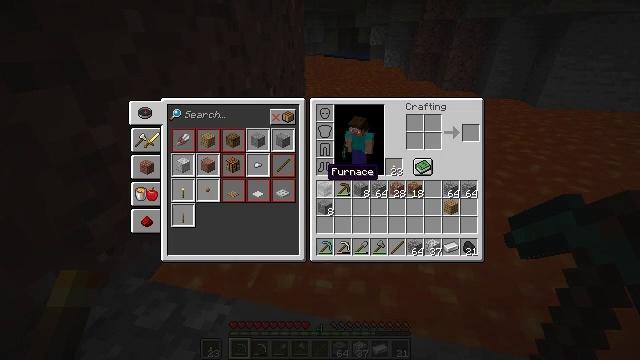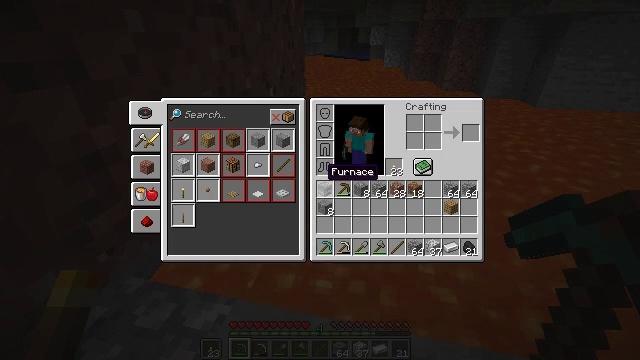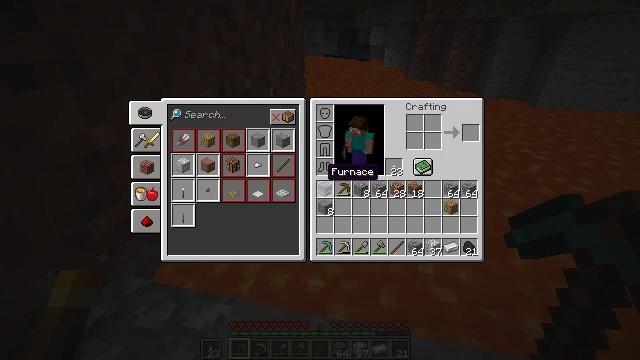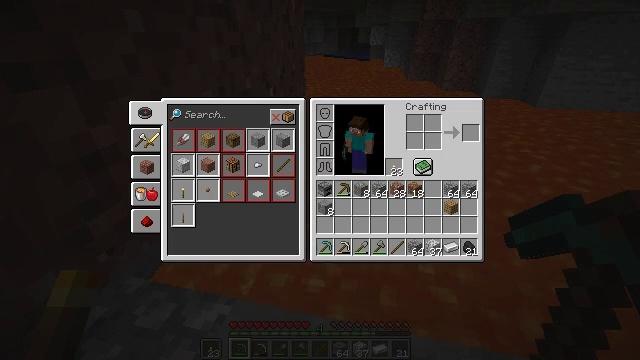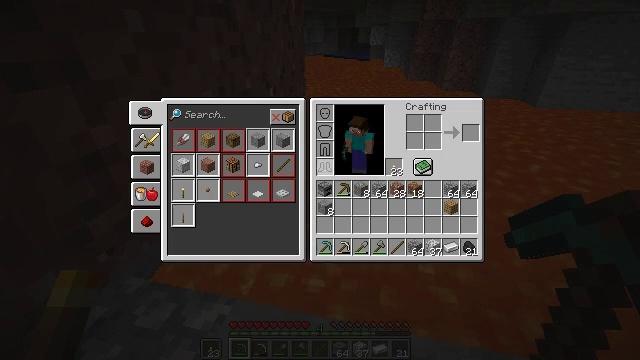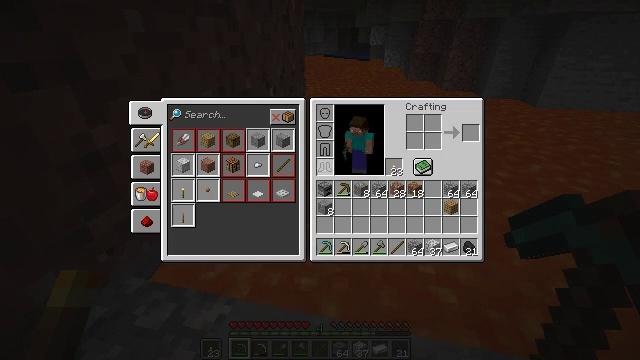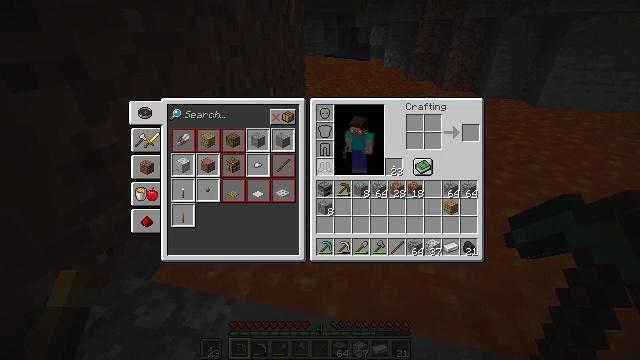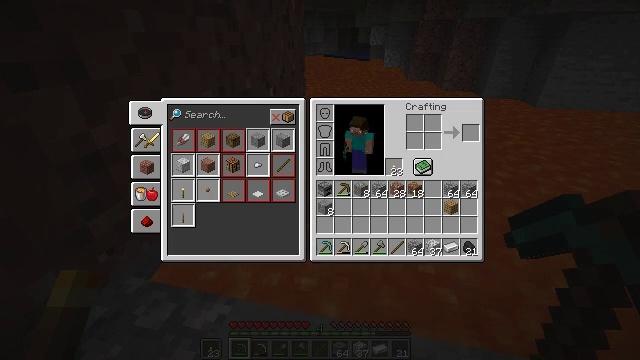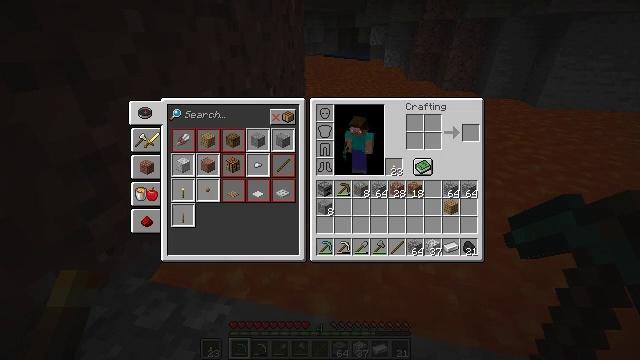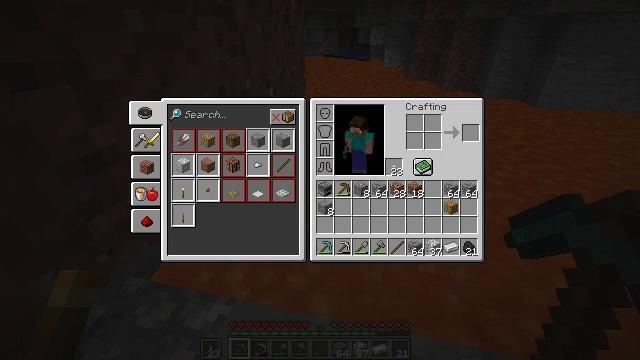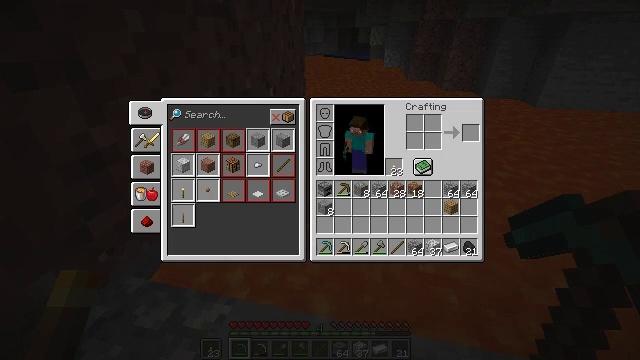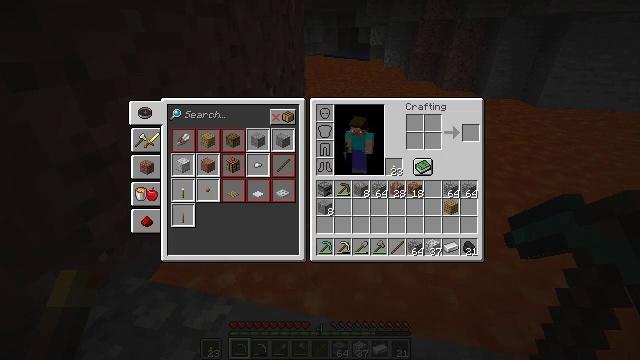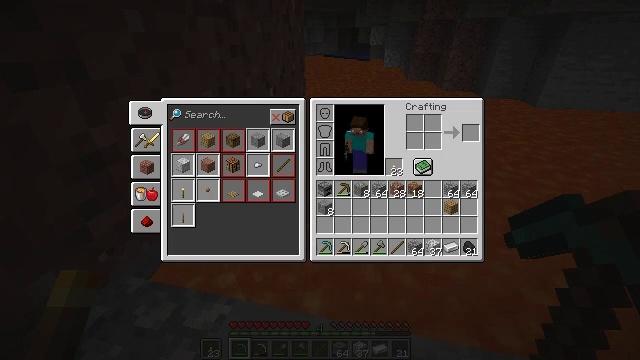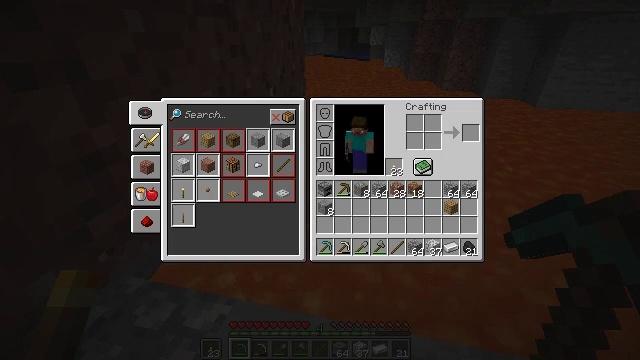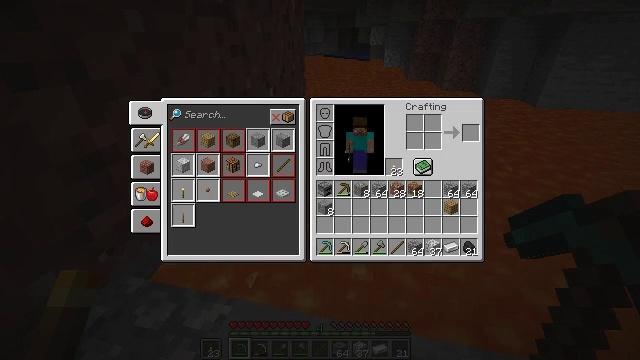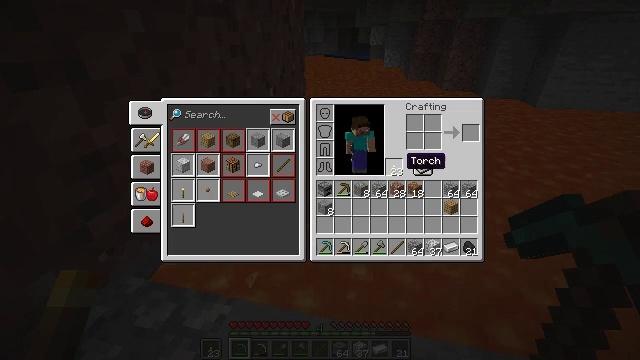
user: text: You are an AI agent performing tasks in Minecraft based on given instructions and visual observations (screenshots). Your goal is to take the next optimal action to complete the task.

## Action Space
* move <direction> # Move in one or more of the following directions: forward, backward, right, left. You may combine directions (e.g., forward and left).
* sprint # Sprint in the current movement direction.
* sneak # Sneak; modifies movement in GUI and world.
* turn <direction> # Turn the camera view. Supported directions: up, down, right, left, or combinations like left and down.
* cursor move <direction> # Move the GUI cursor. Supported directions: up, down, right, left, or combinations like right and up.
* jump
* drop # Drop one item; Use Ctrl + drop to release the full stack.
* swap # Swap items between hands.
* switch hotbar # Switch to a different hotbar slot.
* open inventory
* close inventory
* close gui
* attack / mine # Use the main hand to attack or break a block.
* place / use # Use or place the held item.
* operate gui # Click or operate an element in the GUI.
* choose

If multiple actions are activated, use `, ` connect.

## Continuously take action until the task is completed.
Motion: motion action
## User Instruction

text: Collect granite for building materials.
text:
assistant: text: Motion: no_op
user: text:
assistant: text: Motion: no_op
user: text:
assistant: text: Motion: no_op
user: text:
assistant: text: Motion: no_op
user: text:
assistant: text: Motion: no_op
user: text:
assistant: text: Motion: no_op
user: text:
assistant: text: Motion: no_op
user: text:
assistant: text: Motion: no_op
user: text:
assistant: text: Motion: no_op
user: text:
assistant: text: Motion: no_op
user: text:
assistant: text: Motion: no_op
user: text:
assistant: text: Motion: no_op
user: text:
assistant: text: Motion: turn right
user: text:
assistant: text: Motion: turn right
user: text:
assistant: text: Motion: turn right
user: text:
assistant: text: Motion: no_op
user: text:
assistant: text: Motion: no_op
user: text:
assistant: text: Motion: no_op
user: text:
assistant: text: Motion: no_op
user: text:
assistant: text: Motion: no_op
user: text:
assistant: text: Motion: no_op
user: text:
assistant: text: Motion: no_op
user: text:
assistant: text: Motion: no_op
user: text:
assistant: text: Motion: no_op
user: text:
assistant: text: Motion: no_op
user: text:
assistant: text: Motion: no_op
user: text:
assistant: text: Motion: no_op
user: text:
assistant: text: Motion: no_op
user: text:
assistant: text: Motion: no_op
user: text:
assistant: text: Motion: no_op